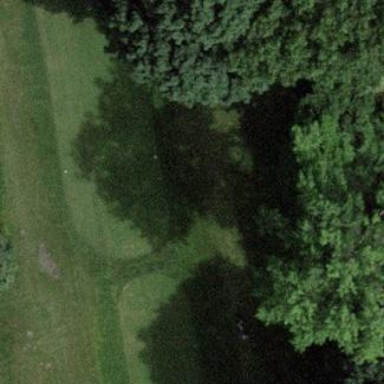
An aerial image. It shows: Golf tee.